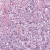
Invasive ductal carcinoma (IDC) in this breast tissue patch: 1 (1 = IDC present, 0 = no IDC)